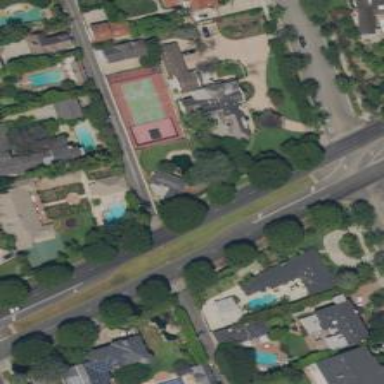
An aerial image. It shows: Secondary road surrounded by residential buildings.